Frequency: 80000
Velocity: 0,248
Power: 29,5
Pulse duration: 0,0000001
Pass count: 1
Magnification: 10
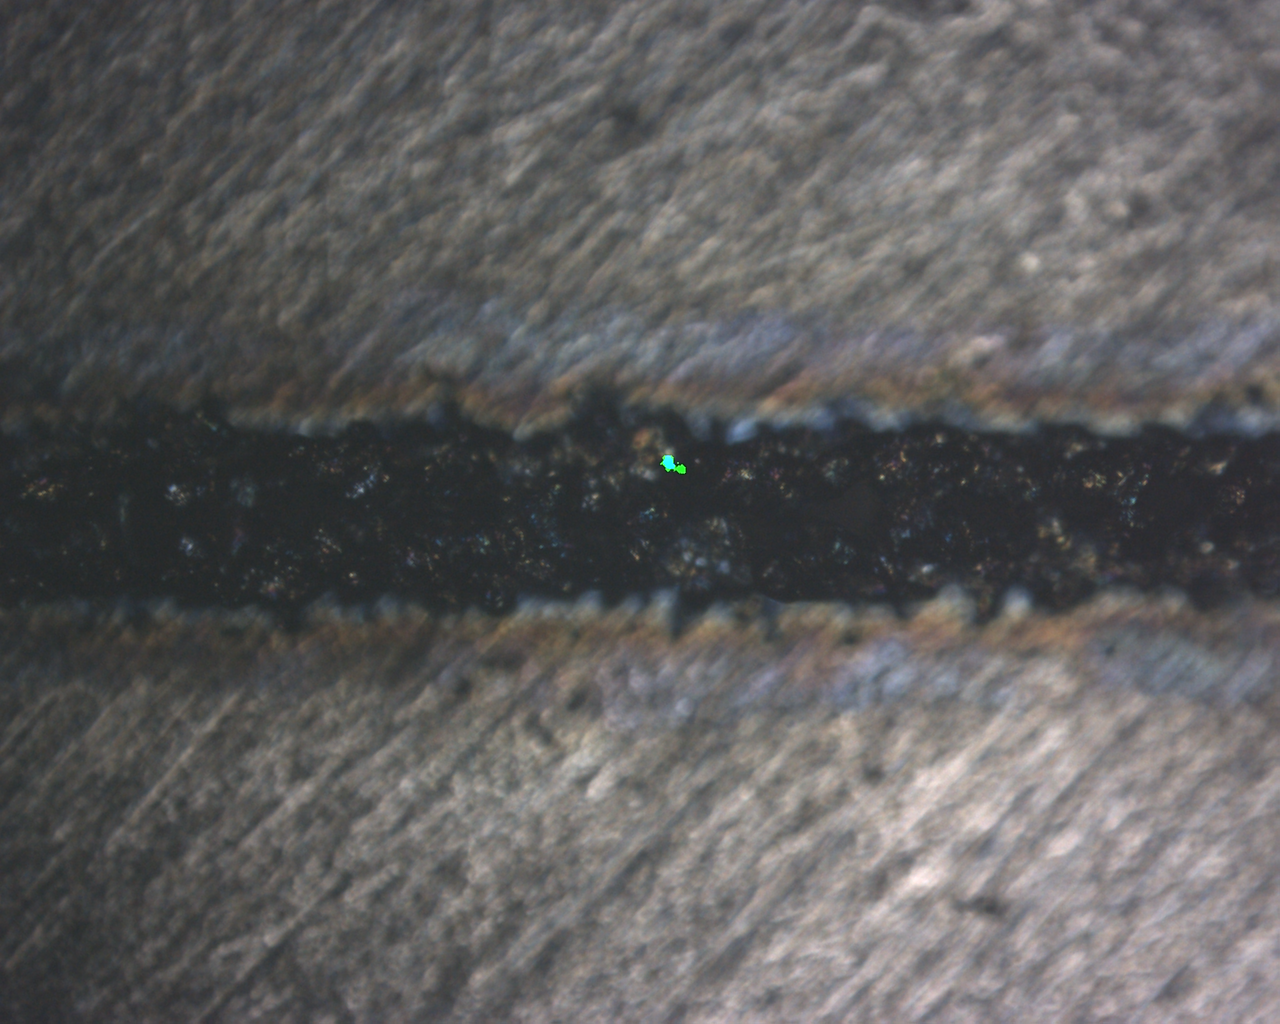
Measured width: 131.015
Other width: 72.186